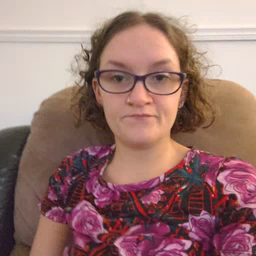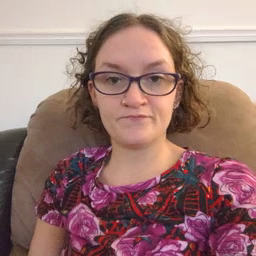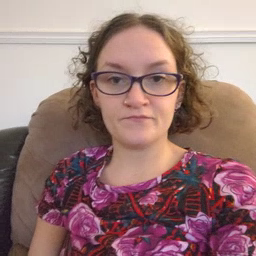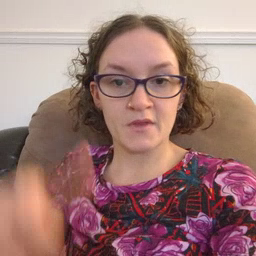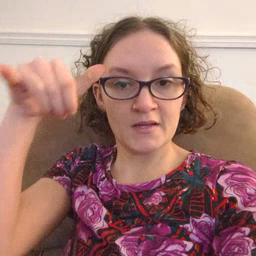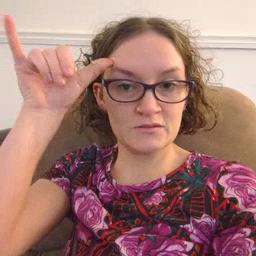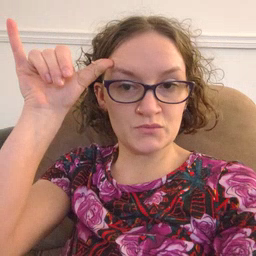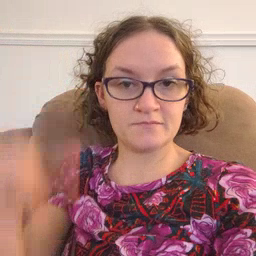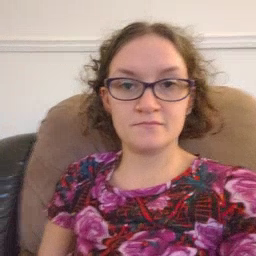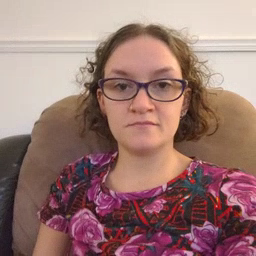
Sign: cow